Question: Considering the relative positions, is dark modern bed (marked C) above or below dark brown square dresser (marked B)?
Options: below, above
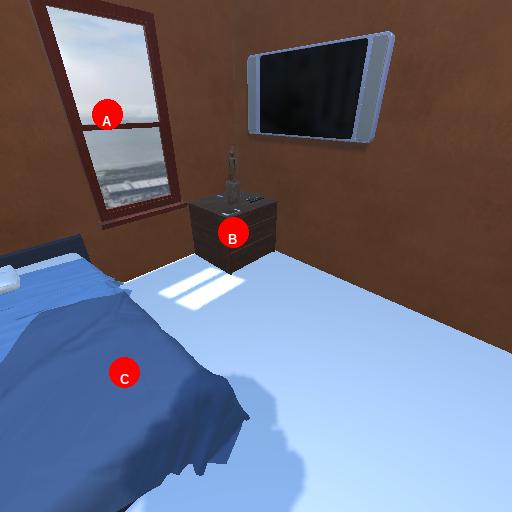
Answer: below